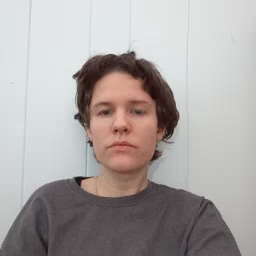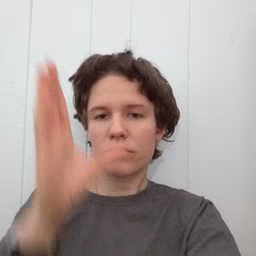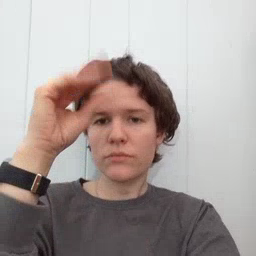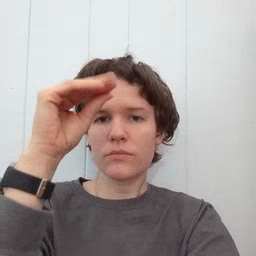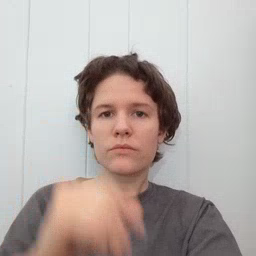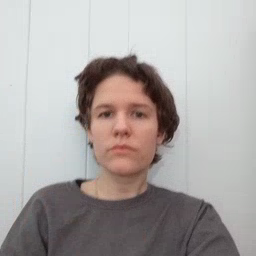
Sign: boy